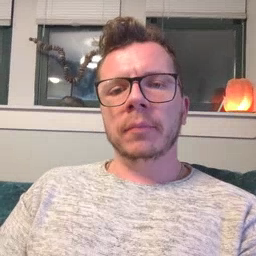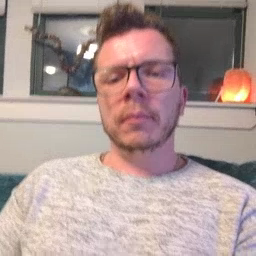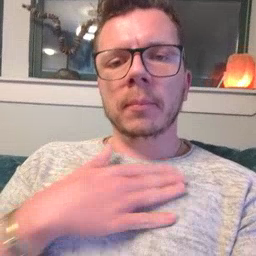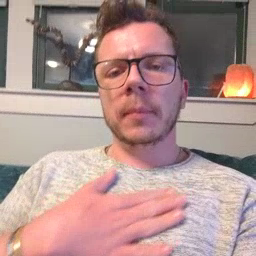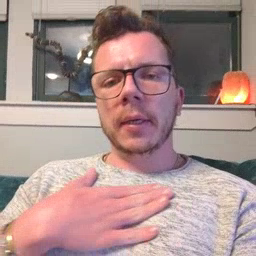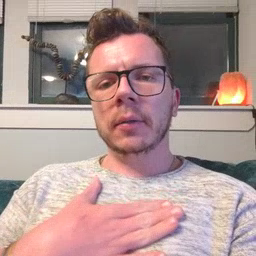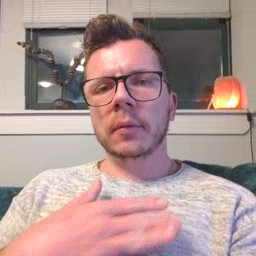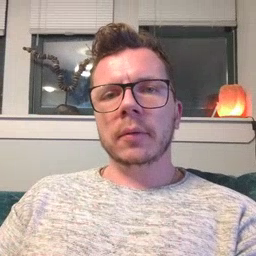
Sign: please